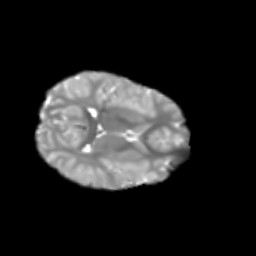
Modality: T2w
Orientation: axial
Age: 7
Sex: female
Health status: healthy